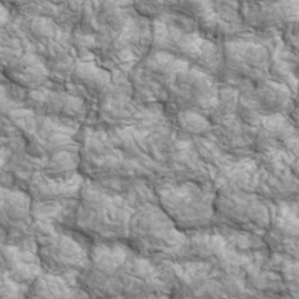
Label: non_frost